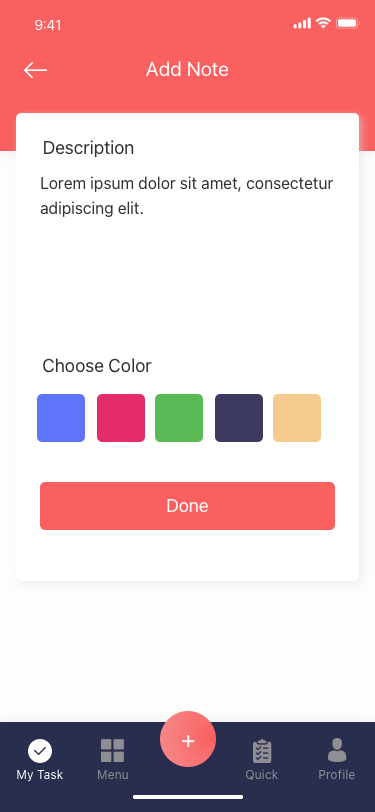
Text in this UI design:
Profile
Quick Note
Menu
My Task
+
Add Note
Done
Lorem ipsum dolor sit amet, consectetur adipiscing elit.
Description
Choose Color